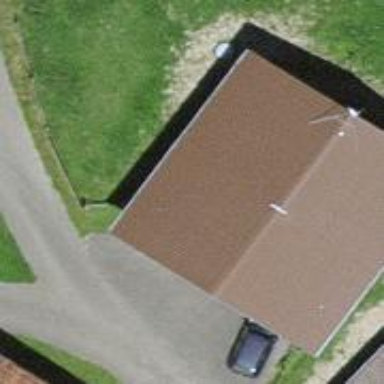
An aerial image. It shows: Barn.